Interaction volume radius: 10 \u00c5
Interaction volume height: 20 \u00c5
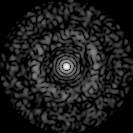
Disorder parameter: 0.8289